高一 · 计数
从甲、乙两个班各随机选出 15 名同学进行随堂测试（满分 100 分），成绩的茎叶图如图所示，则甲班学生的最高成绩为分, 乙班的及格率是

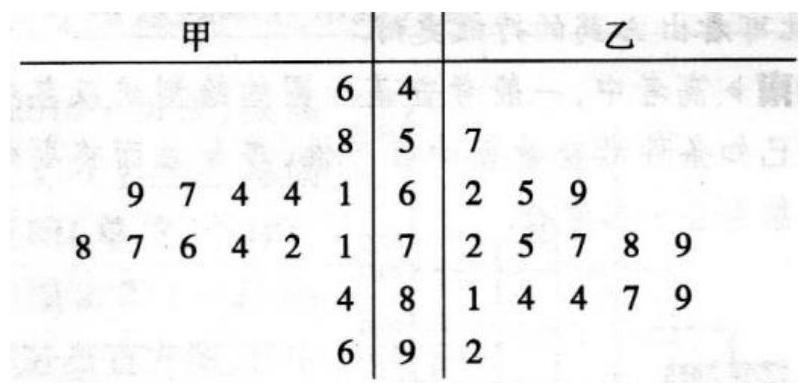
答案: \frac{14}{15}
解析: 由茎叶图可知, 甲班 15 名同学的最高分是 96 , 乙班同学成绩在 60 分及以上的共有 14 人, 所以及格率是 $\frac{14}{15}$故答案为:\frac{14}{15}